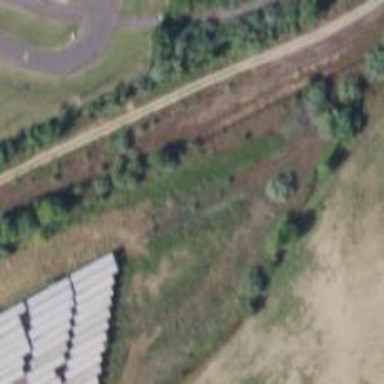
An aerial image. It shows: Disused railway spur.